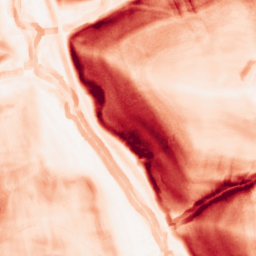
Category: morphological
Decomposition family: morphological_gradient
Decomposition parameters: size: 7
shape: square
Upsampling method: sinc_blackman
Upsampling parameters: scale: 2
kernel_size: 8
Upsampling scale: 2